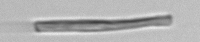
Label: fiber